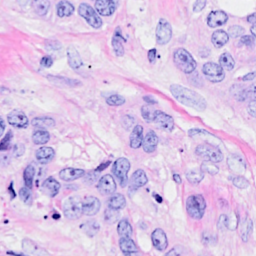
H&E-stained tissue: Breast